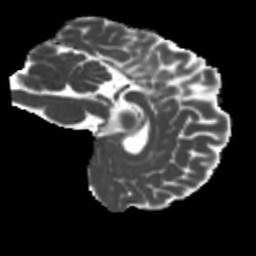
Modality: MD
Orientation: sagittal
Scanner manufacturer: siemens
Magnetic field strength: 3 T
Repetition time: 4 s
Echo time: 0.0594 s